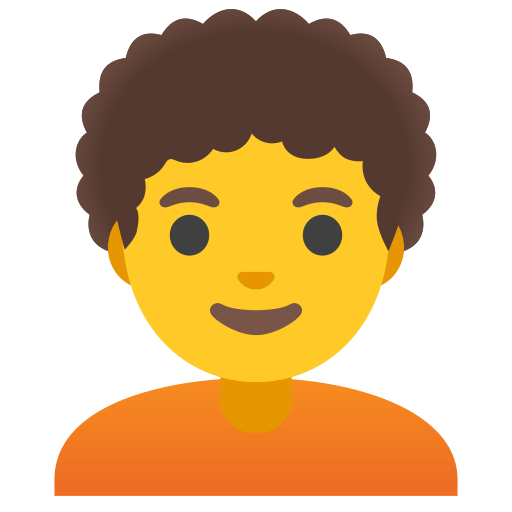
Emoji: 🧑‍🦱